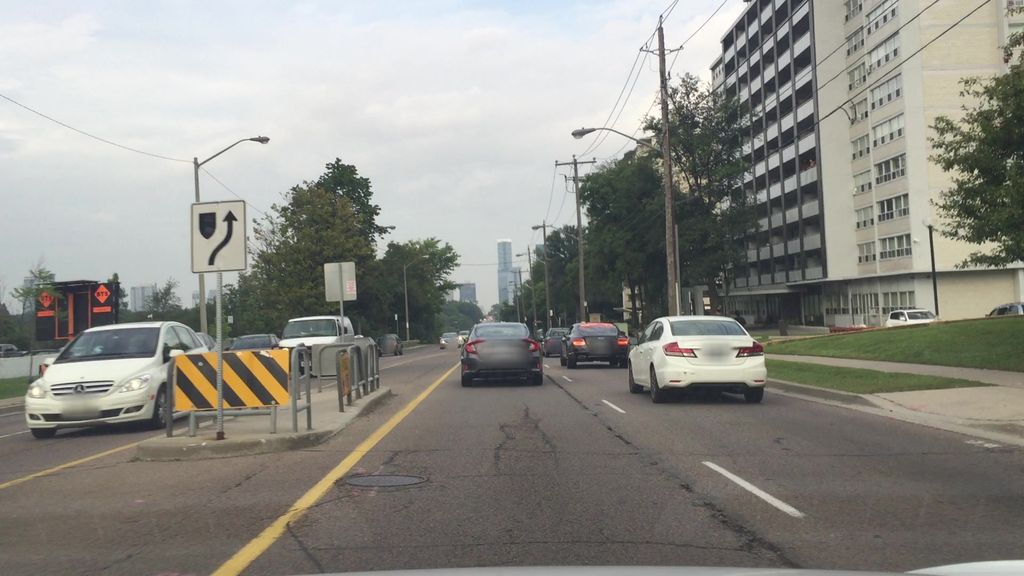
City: toronto